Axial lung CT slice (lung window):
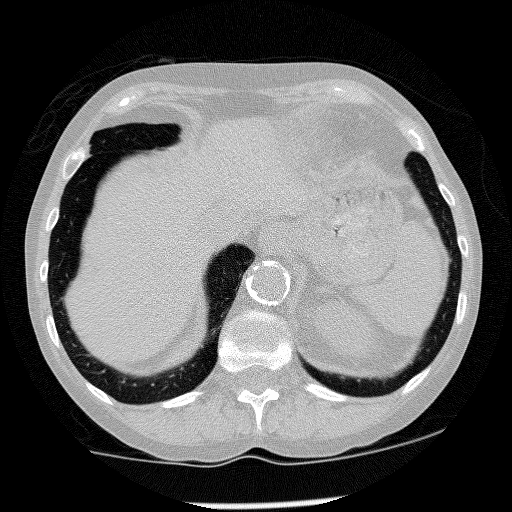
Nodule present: no